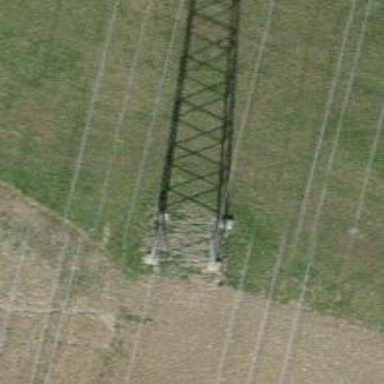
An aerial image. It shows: Towering power structure.